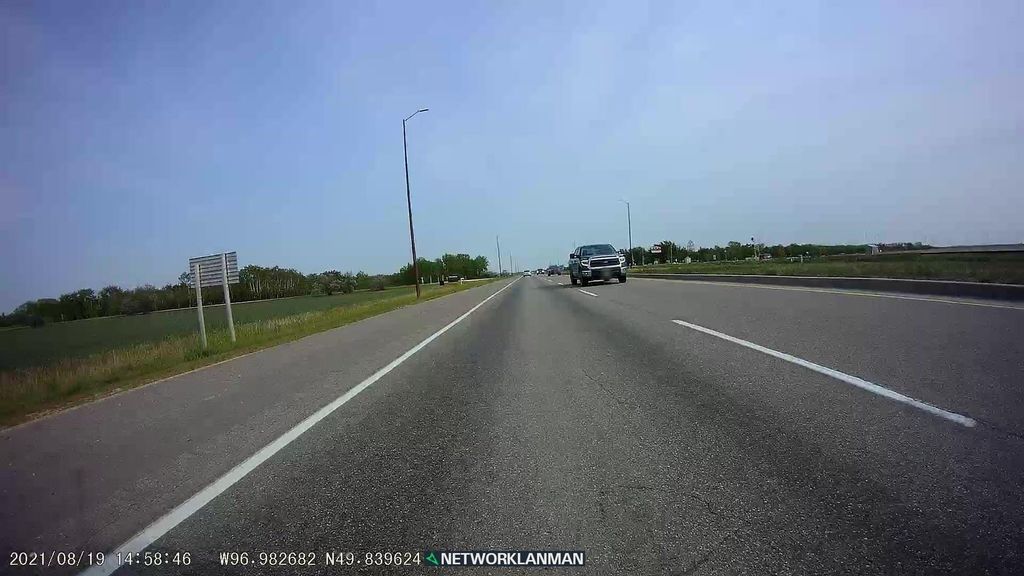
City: winnipeg